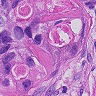
Metastatic tissue present: yes